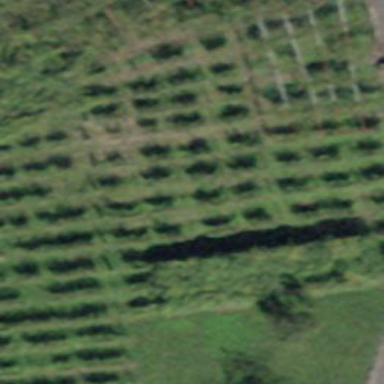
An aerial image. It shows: Vineyard growing grapes.